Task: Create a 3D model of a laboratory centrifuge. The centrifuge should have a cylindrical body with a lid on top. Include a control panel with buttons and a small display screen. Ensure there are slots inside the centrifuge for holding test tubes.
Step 367:
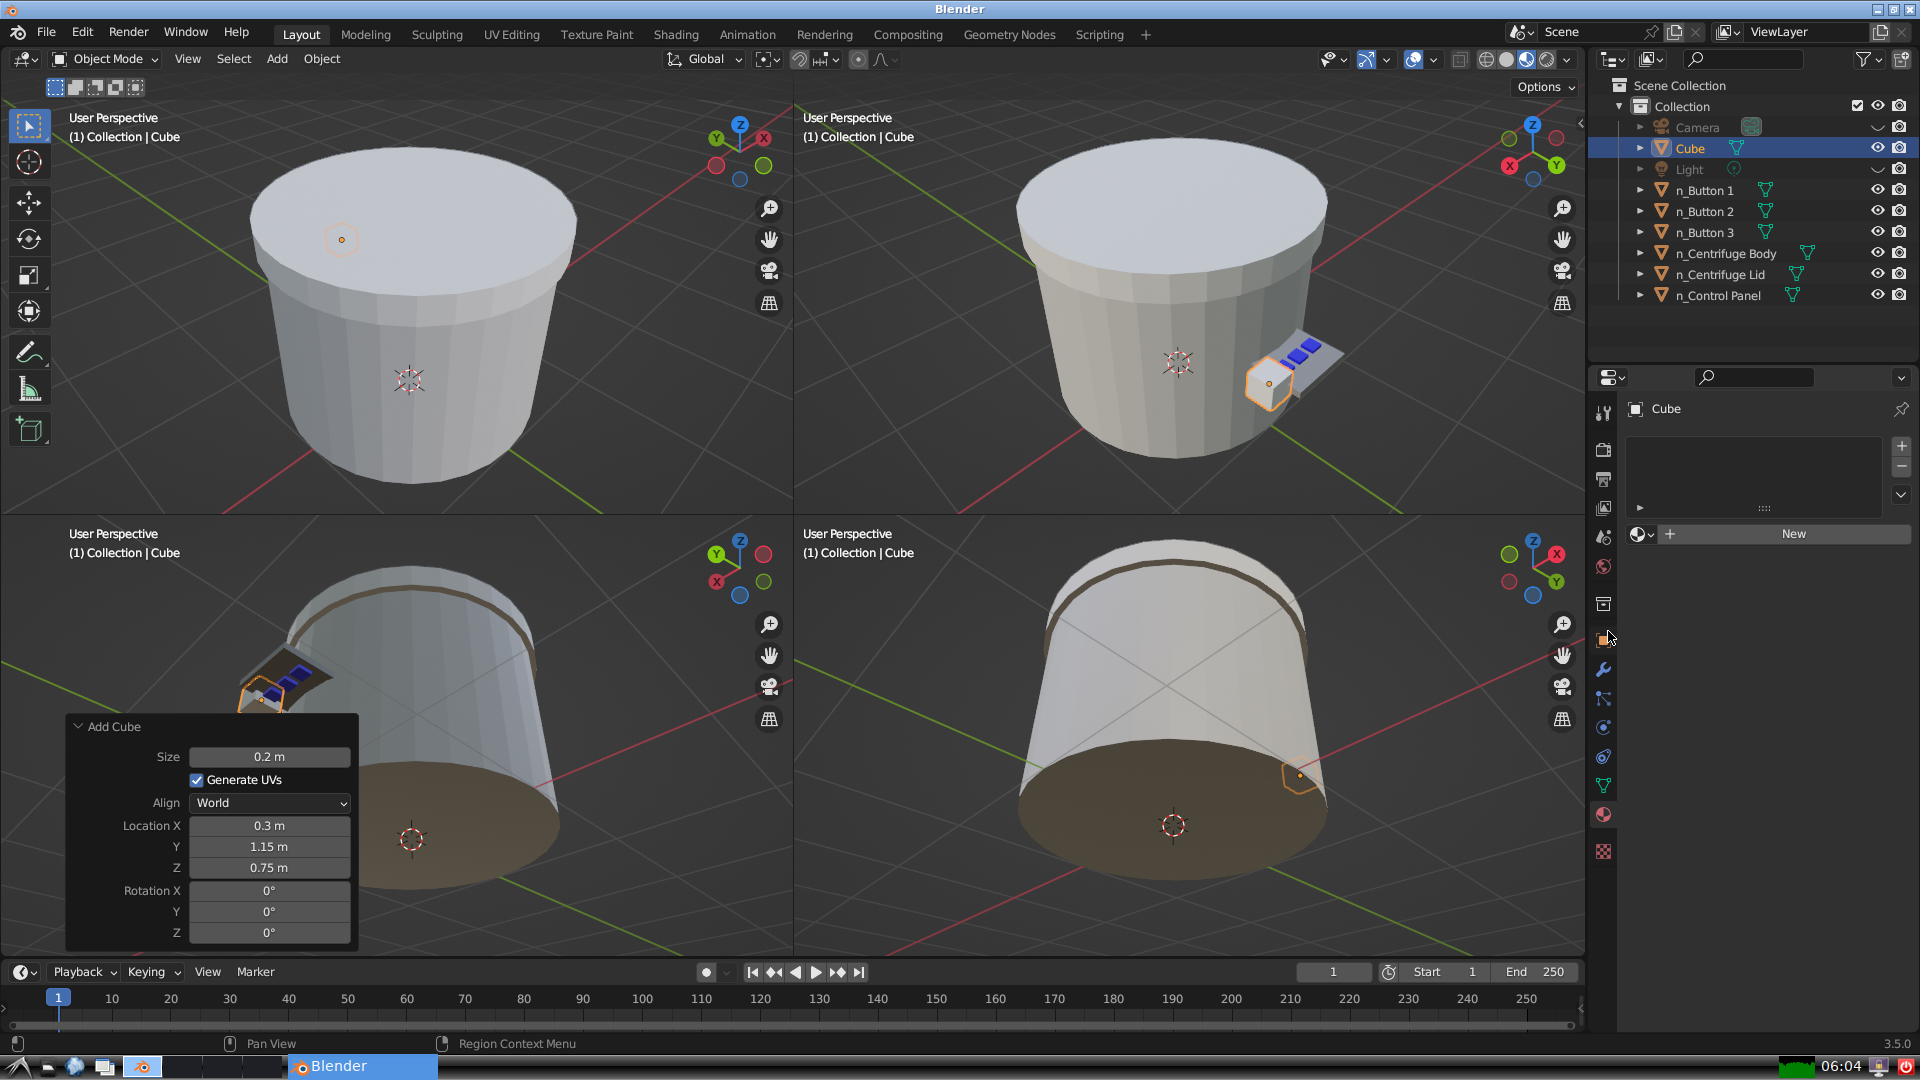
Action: click: no